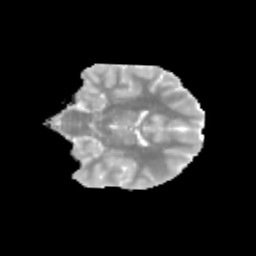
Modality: MD
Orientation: coronal
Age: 12
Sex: female
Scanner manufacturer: siemens
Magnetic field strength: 3 T
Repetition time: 3.8 s
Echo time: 0.07 s